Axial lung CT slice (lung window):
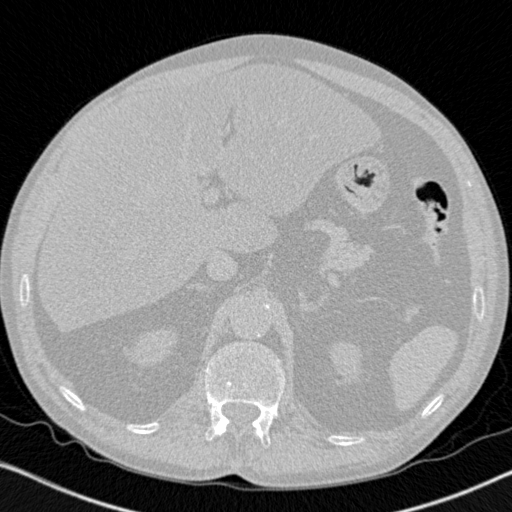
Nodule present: no